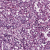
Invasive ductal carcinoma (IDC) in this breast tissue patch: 1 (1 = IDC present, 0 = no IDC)